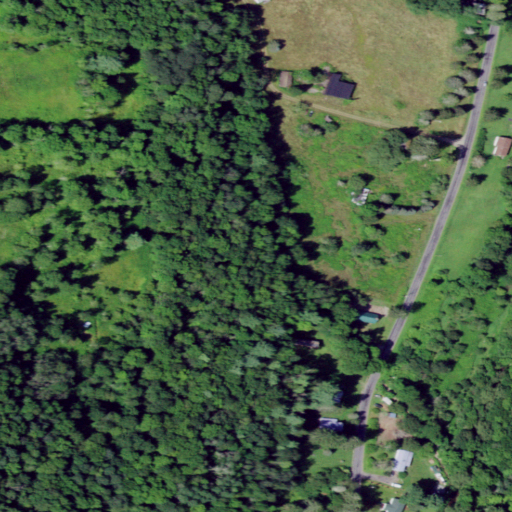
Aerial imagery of valley in New York named Possession Hollow containing deciduous forest, pasture, open development, grassland, low intensity development, and mixed forest